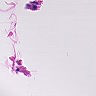
Metastatic tissue present: no